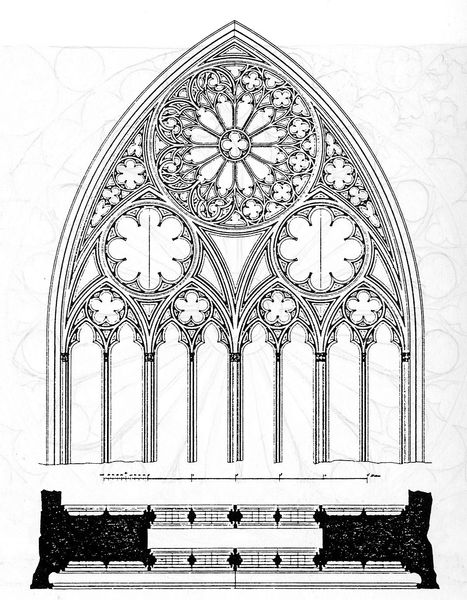
Titel: Straßburger Münster
Standort: Straßburg (EU - F)
Schlagwörter: blumen, fenster, schwarz, skizze, säulen, weiss, zeichnung, architektur, kirche, gotik, holzschnitt, floral, schnitt, entwurf, kathedrale, rosette, spitzbogen, spitzbögen, plan, gothik, bau, rosetten, grundriss, massstab, aufriss, architekt, länge, maße, maß, kirchenfenster, planzeichnung, stehle, gotische kirche